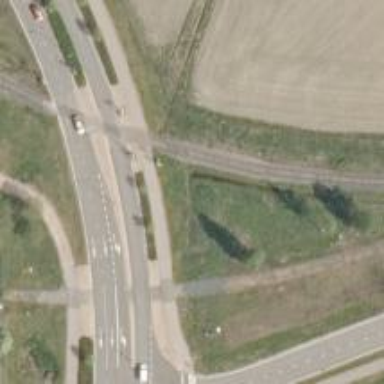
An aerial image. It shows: Railway crossing with lights and saltire signs. There is full barrier at the crossing.